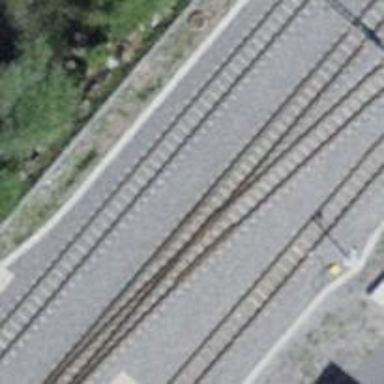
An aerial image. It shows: Narrow-gauge railway track electrified by contact line.